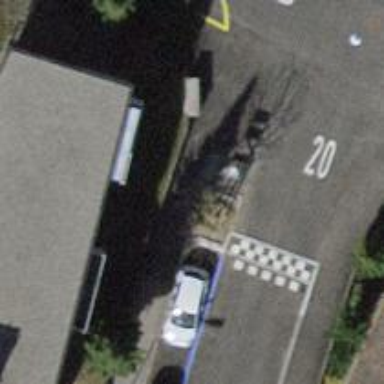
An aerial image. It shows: Bump for traffic calming.